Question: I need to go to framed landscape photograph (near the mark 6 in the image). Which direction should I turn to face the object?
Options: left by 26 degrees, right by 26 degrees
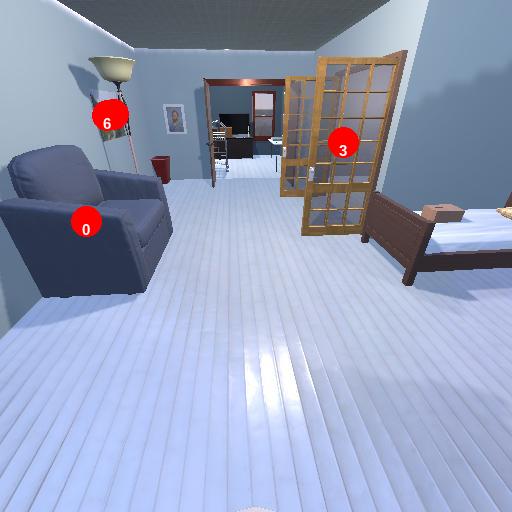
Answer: left by 26 degrees